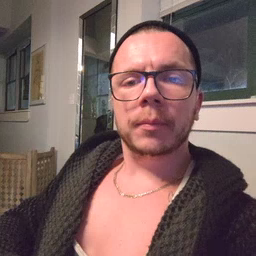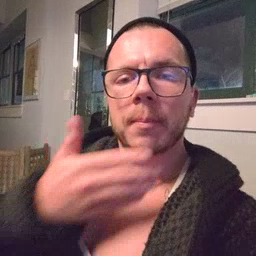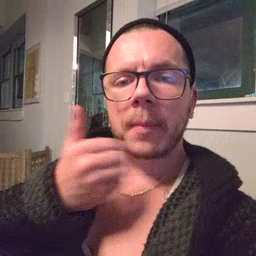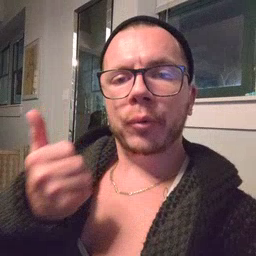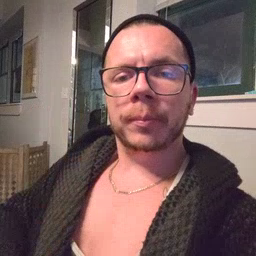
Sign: better